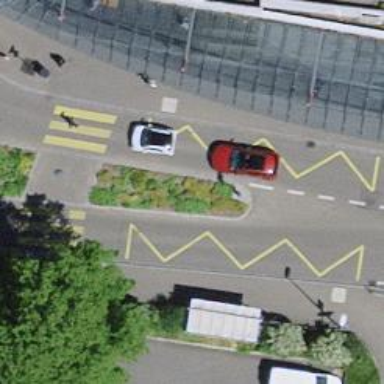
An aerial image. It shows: Bus stop with designated stop position for public transport.